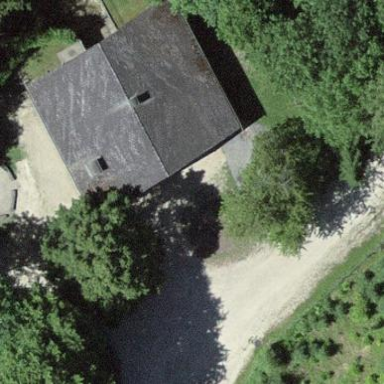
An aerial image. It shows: Brown cabin with gabled roof.